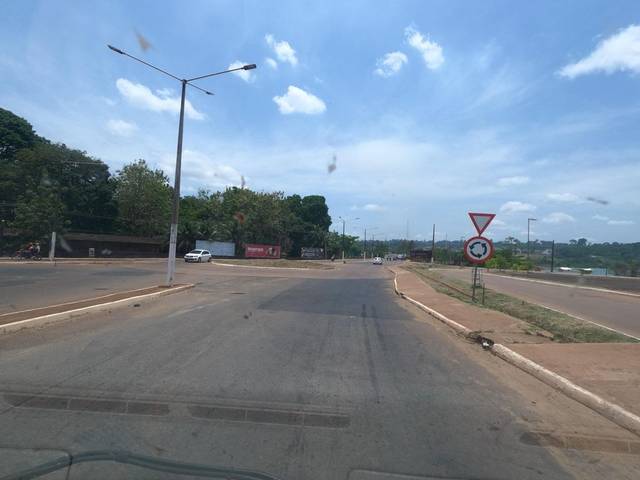
Region: Brazil
Coordinates: -3.201, -52.202